Question: I am using Visual Studio 2010, I am working on a windows application and while trying to make an automatic updater for it faced a serious problem.
When the program find a new version and trying to install it, it couldn't because of two reasons:
- the application is exist in my program files. so that window appears

- the application is already opened "'the form that performed the update process'".
The problem doesn't have any relation with the version number.
It's about the program existence and the ability to install a new version although the previous version is opened.
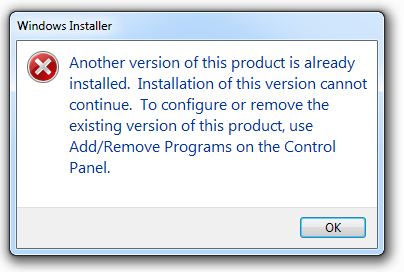
Answer: To enable the automated <URL>. This is done through the project Properties pane.
You can read more about upgrades here: <URL>